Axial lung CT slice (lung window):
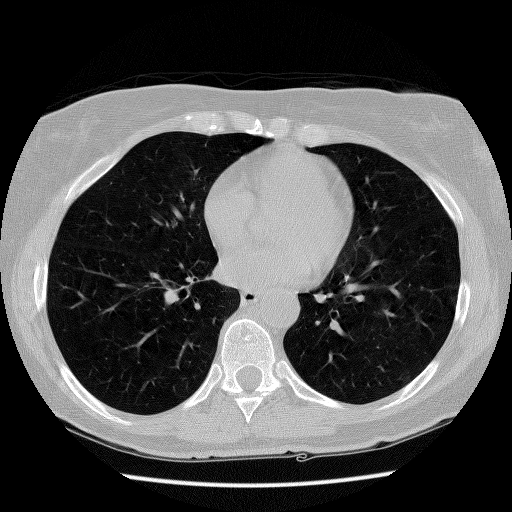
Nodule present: no